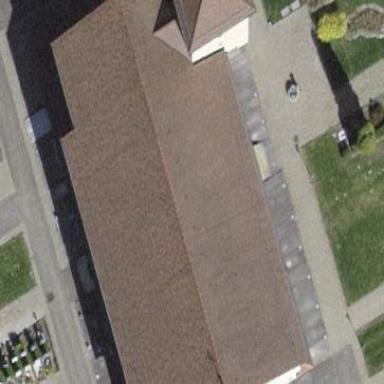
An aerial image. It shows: Church which is place of worship.